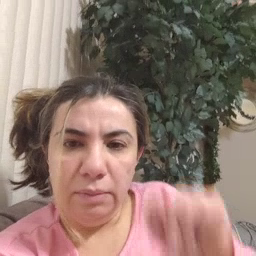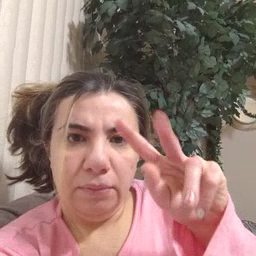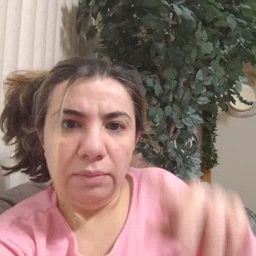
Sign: TV